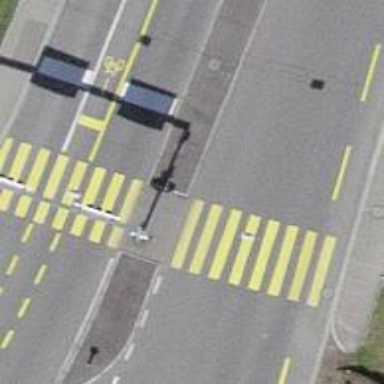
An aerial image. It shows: Road crossing with traffic signals and island.